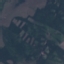
Label: HerbaceousVegetation